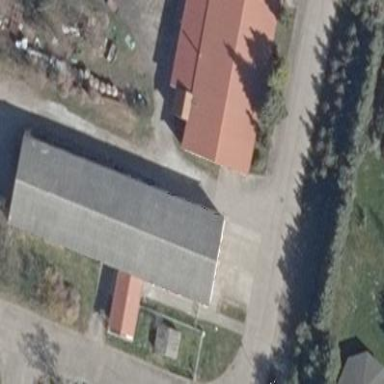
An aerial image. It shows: Fire station building.